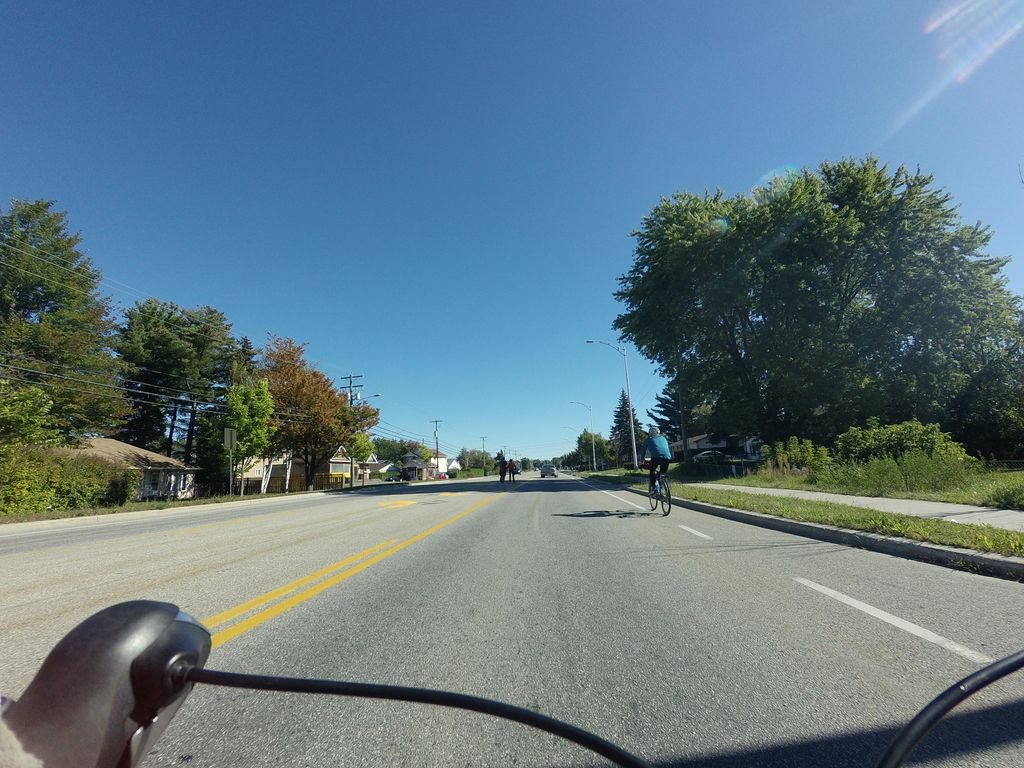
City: ottawa-gatineau